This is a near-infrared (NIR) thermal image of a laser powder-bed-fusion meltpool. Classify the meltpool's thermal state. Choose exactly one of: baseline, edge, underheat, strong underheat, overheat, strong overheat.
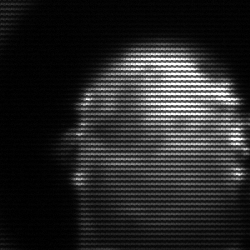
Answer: baseline